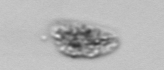
Label: Amoeba